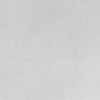
Atmospheric dust classification: dusty